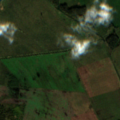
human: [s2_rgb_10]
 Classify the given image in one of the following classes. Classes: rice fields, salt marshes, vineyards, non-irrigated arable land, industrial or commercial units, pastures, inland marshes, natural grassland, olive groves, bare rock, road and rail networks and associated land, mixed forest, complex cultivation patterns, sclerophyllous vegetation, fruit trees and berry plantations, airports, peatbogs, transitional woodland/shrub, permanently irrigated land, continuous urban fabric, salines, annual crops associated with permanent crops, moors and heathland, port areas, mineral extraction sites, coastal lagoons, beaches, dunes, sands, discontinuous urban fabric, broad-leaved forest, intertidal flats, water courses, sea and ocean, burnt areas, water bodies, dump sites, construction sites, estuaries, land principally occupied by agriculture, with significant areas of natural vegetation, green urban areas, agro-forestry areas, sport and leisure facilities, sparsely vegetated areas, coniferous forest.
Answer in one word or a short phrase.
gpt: non-irrigated arable land, transitional woodland/shrub